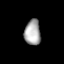
Tissue: lung
Cell type: Epithelial cells
Senescence score: 0.1524
Nuclear area (px): 402
Mean DAPI intensity: 168.132